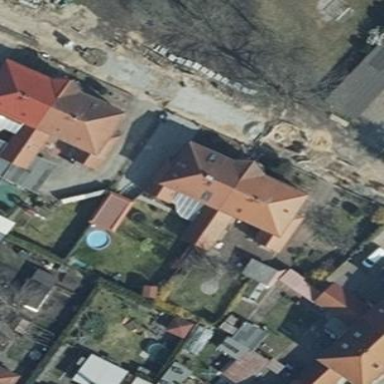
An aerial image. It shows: Simple and straightforward house.